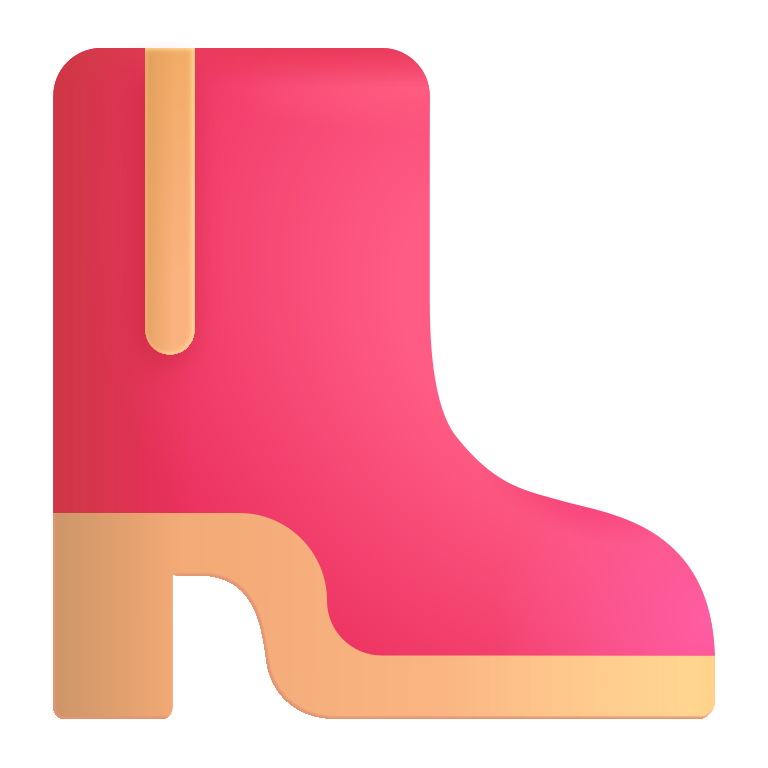
womans boot color